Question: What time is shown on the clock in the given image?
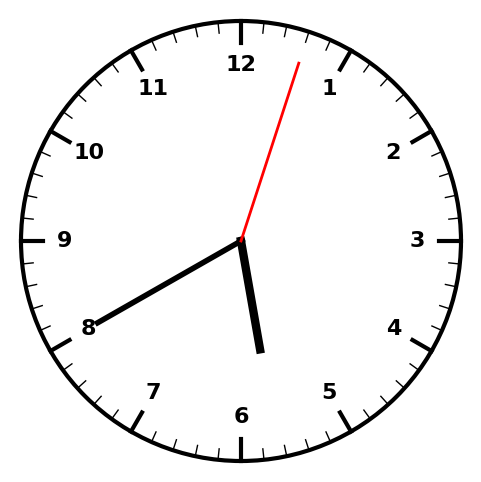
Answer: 05:40:03